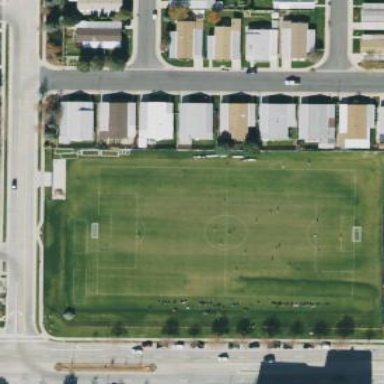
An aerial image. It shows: Soccer pitch for outdoor sports and leisure activities.